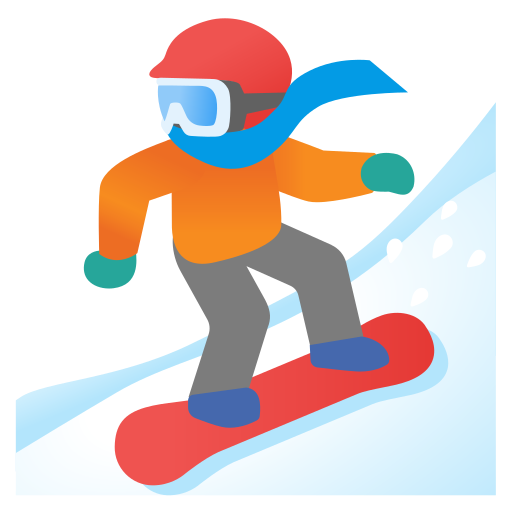
Emoji: 🏂🏽